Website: home-depot
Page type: payment
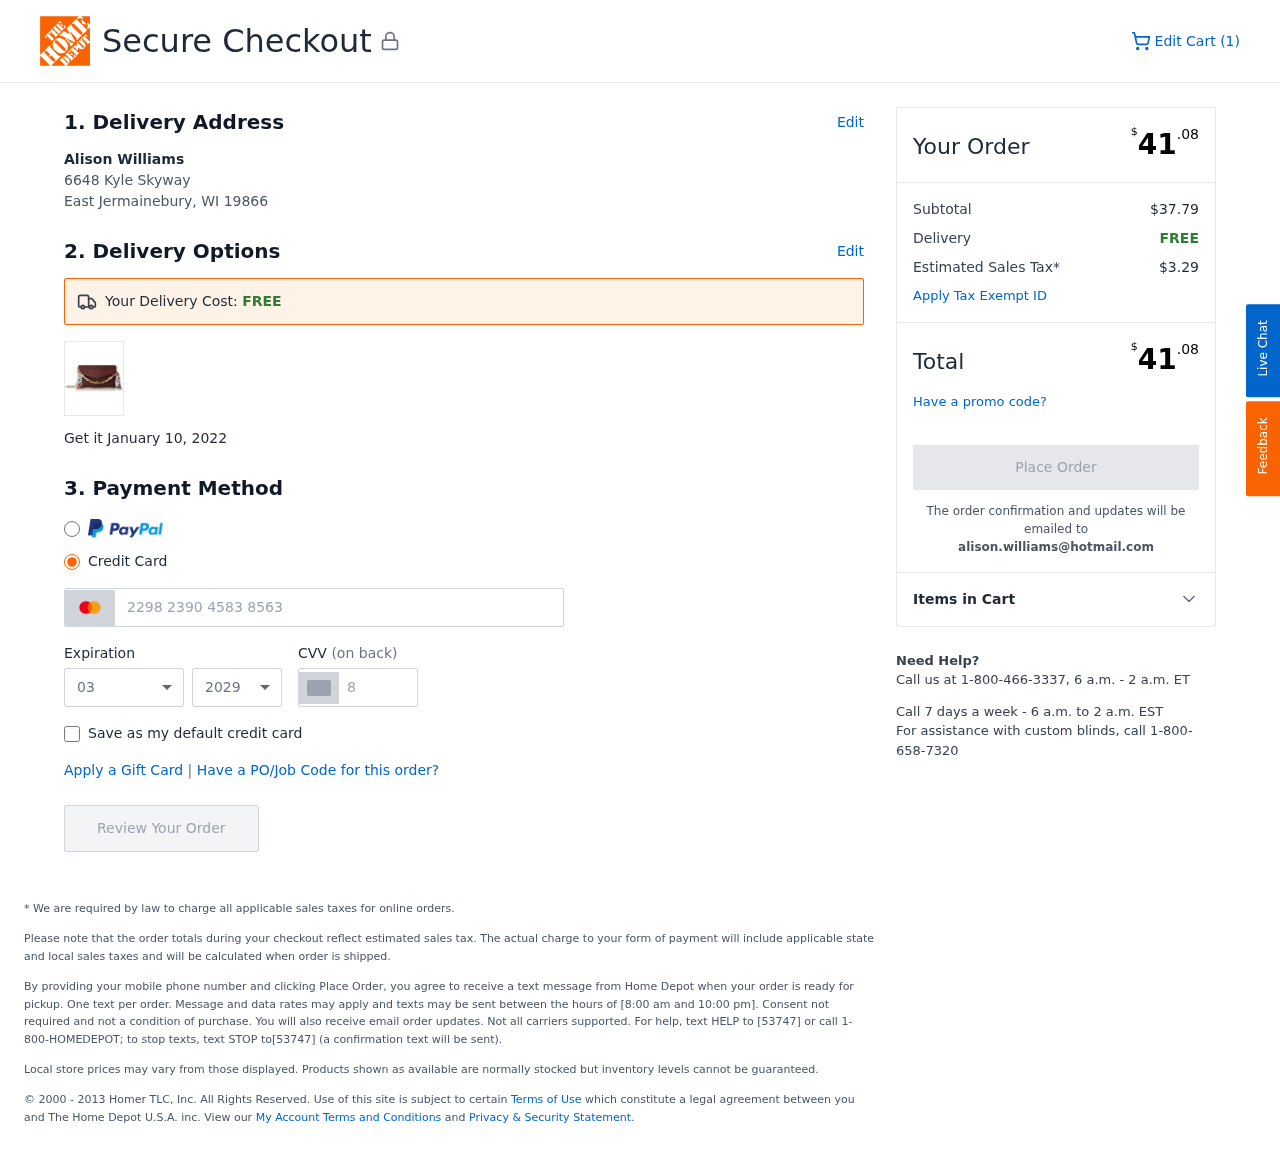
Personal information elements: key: PII_CARD_CVV
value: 814
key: PII_CARD_EXPIRY_MONTH
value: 03
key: PII_CARD_EXPIRY_YEAR
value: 29
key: PII_CARD_NUMBER
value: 2298 2390 4583 8563
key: PII_CITY_STATE_ZIP
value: East Jermainebury, WI 19866
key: PII_EMAIL
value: alison.williams@hotmail.com
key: PII_FULLNAME
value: Alison Williams
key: PII_STREET
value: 6648 Kyle Skyway
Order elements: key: ORDER_NUM_ITEMS
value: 1
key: ORDER_DELIVERY_DATE
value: January 10, 2022
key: ORDER_TOTAL
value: $41.08
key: ORDER_SUBTOTAL
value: $37.79
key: ORDER_SHIPPING_COST
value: FREE
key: ORDER_TAX
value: $3.29